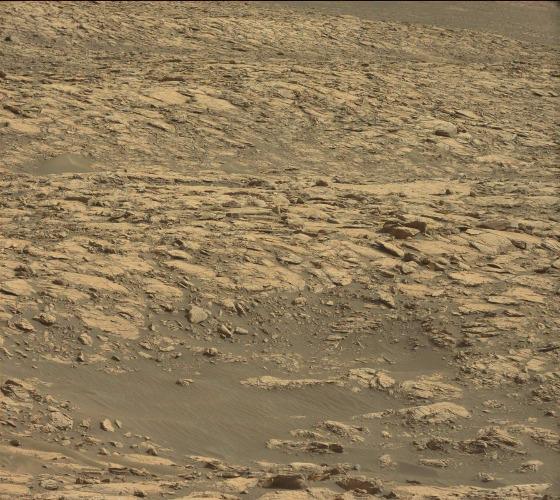
Terrain classes present: Bedrock, Gravel / Sand / Soil, Rock, Shadow